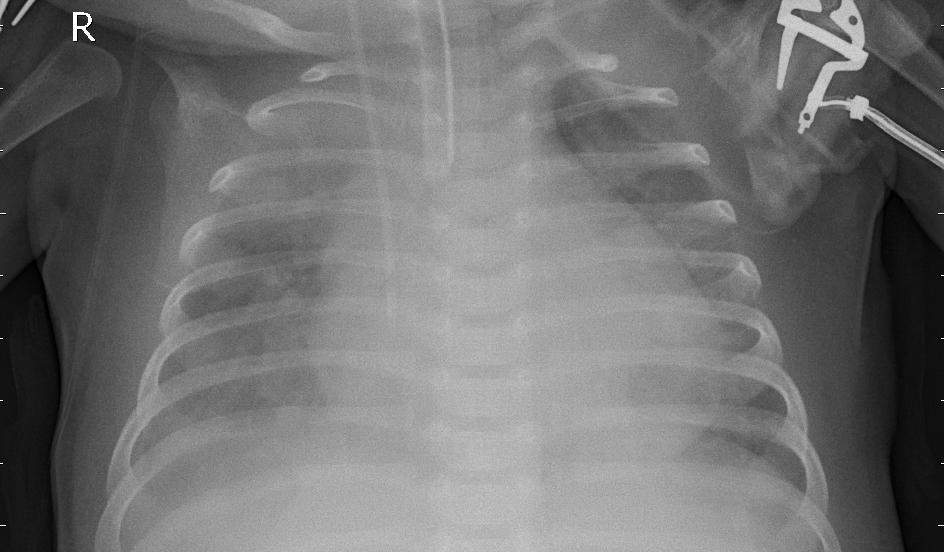
Diagnosis: PNEUMONIA